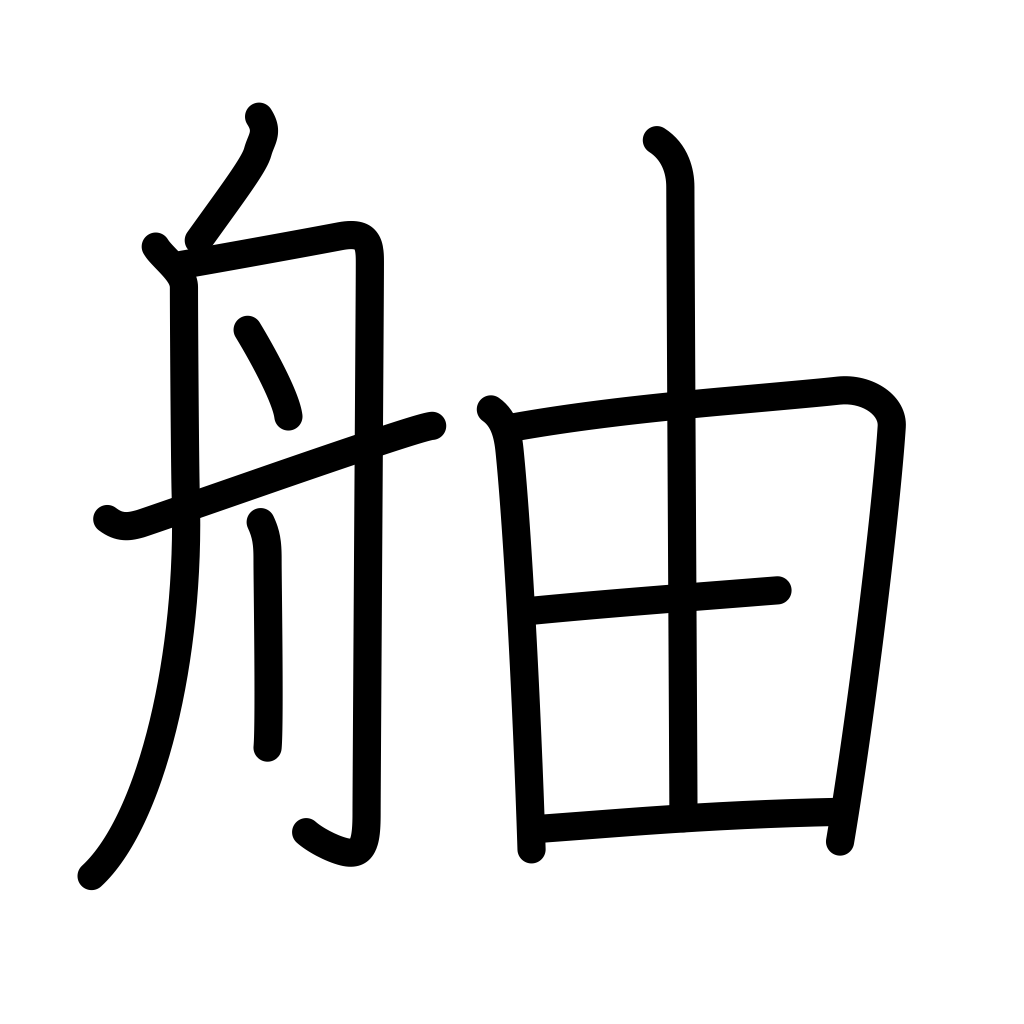
Meaning: bow, prow